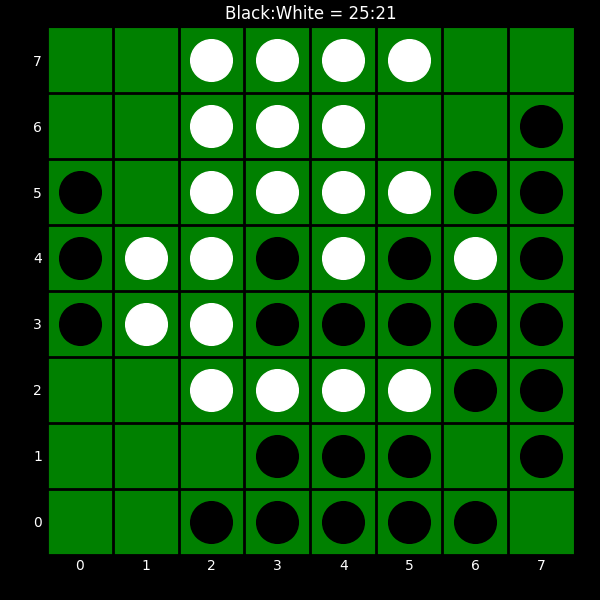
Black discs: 25
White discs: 21